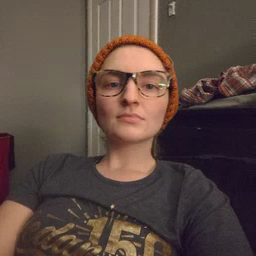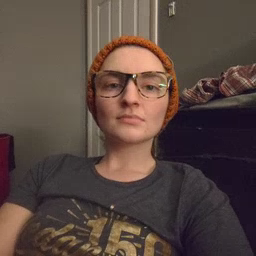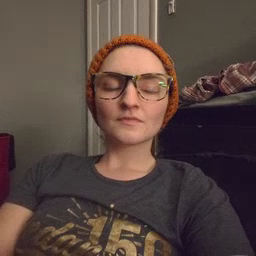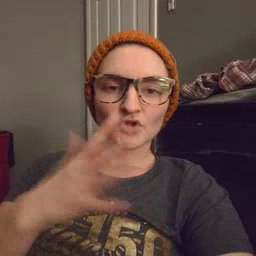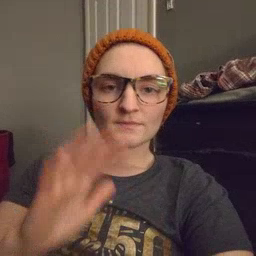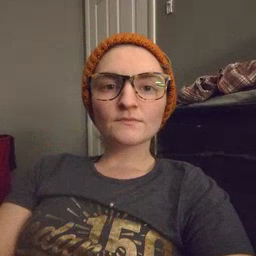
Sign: finish